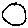
Label: circle